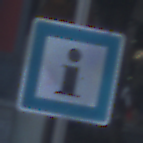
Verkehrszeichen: Informationsstelle
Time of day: SunriseSunset
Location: Outdoor (Urban)
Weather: PartlyCloudy
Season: NotSpecified
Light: Natural